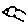
Label: bird